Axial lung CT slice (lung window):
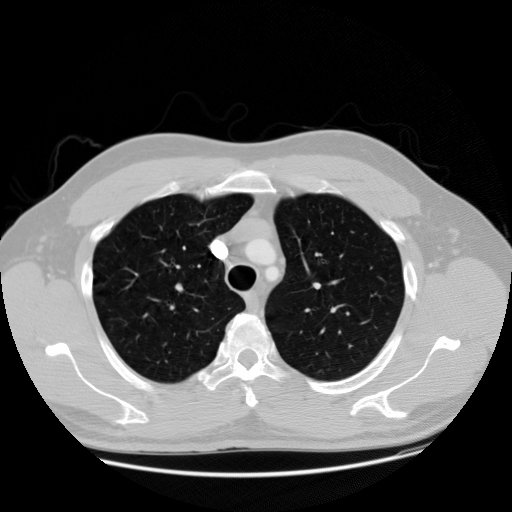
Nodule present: no